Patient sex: M
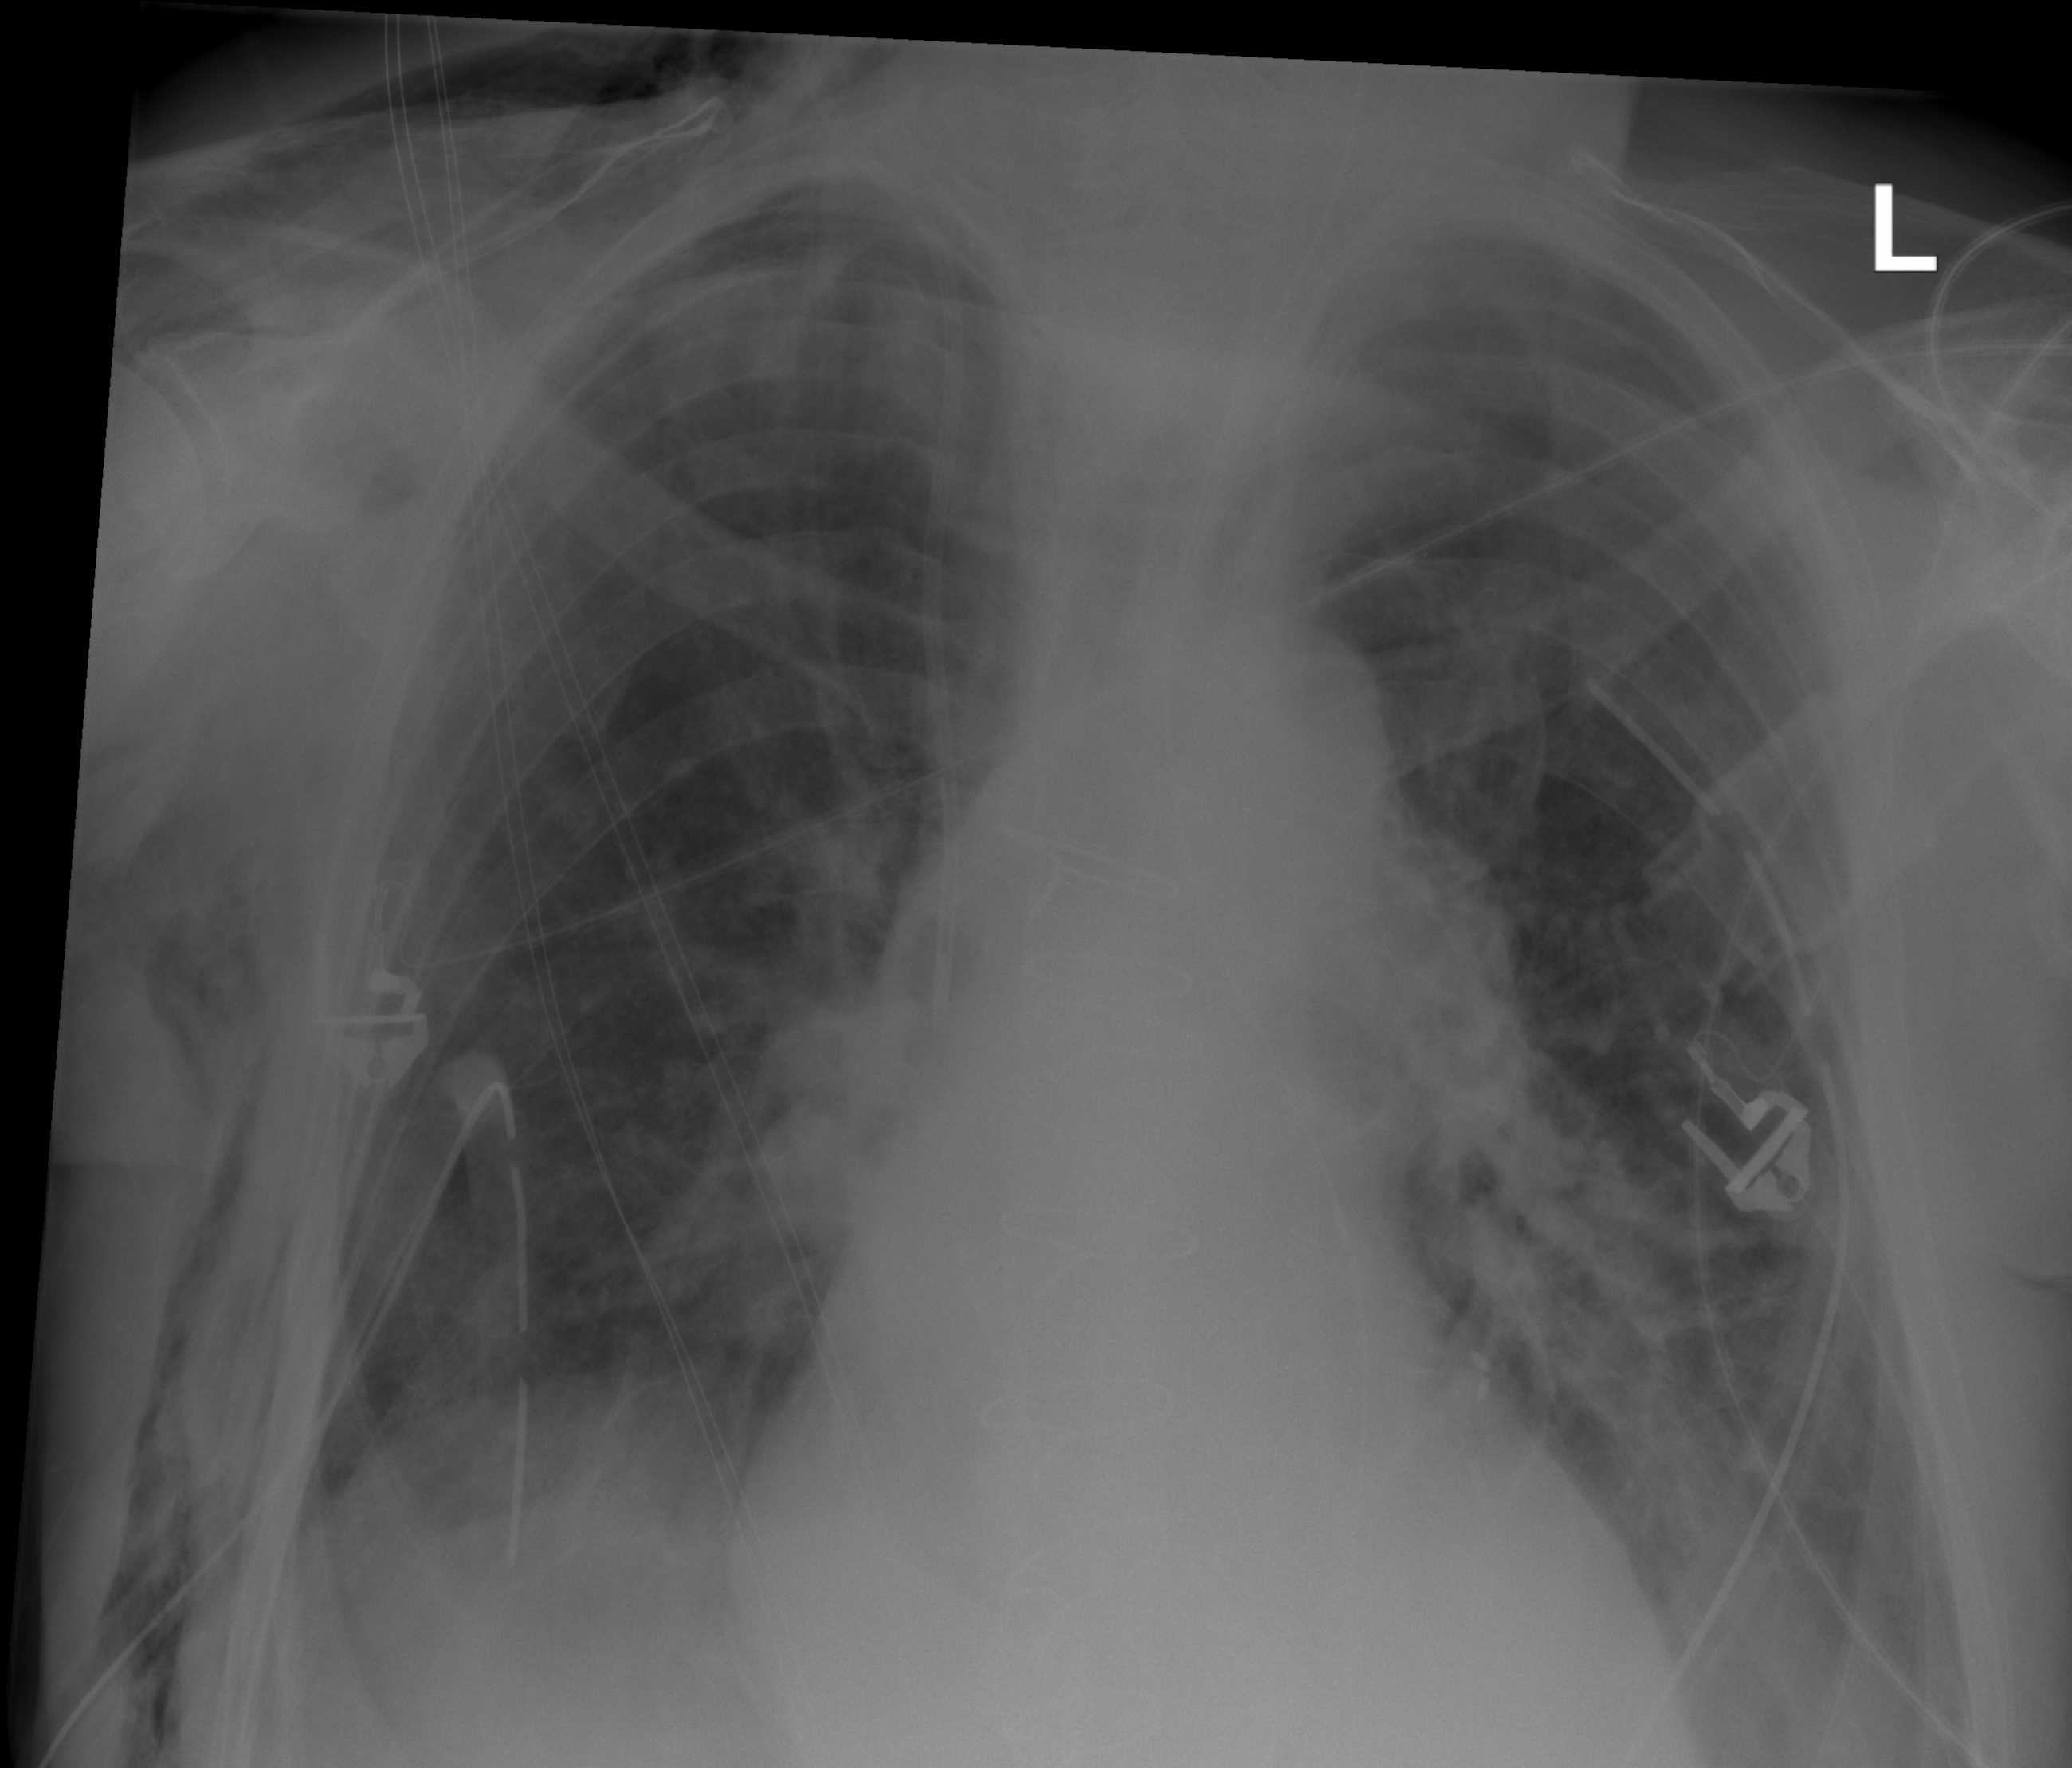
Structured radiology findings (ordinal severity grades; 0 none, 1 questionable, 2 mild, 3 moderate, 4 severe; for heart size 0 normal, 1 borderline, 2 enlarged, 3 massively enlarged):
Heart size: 2
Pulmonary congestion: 2
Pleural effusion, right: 0
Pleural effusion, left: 2
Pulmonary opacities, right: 2
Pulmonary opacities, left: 3
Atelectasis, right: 0
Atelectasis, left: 0